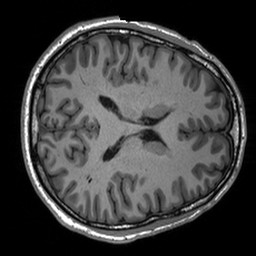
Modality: T1w
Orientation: axial
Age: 42
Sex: male
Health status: healthy
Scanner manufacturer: siemens
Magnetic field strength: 3 T
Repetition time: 2 s
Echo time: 0.00197 s